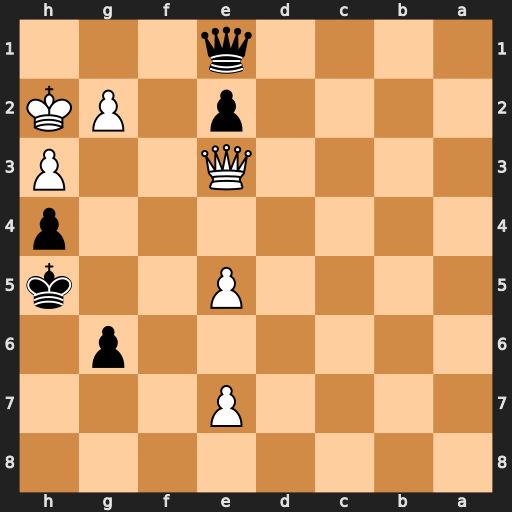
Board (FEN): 8/4P3/6p1/4P2k/7p/4Q2P/4p1PK/4q3
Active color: b
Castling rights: -
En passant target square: -
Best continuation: Qg3+ Qxg3 hxg3+ Kxg3 e1=Q+